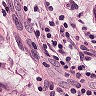
Metastatic tissue present: yes